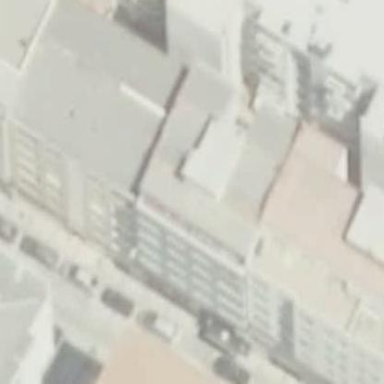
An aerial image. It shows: Part of building.